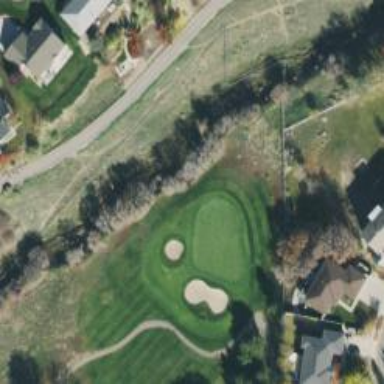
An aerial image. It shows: View of golf hole.